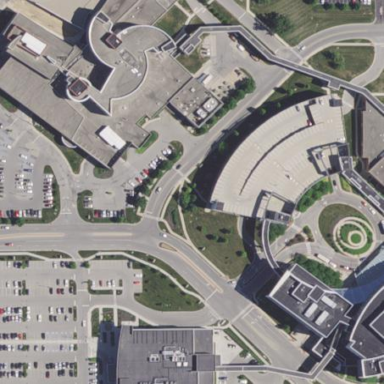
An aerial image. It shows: Multi-storey parking building.